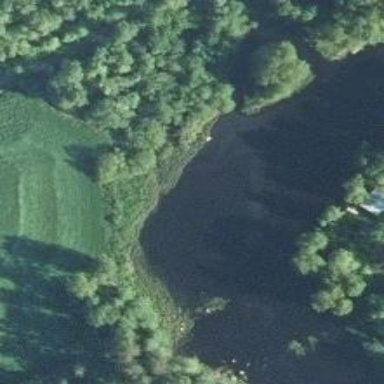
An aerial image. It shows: Beautiful river scene.